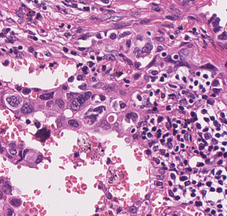
Tumor epithelial tissue: yes
Tumor-associated stroma tissue: yes
Normal tissue: no